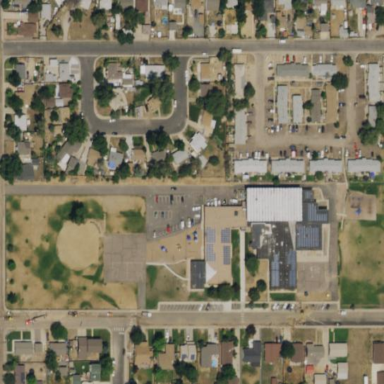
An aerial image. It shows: School.